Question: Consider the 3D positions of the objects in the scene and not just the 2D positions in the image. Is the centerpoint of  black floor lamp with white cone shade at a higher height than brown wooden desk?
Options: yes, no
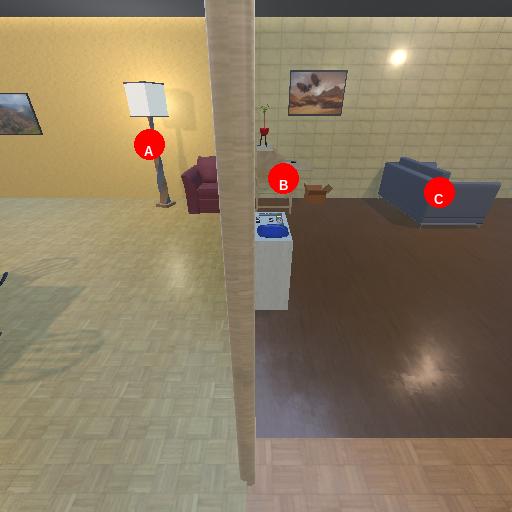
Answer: yes